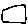
Label: square